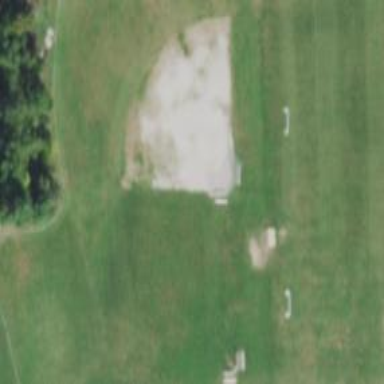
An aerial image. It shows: Baseball pitch for leisure and sports activities.